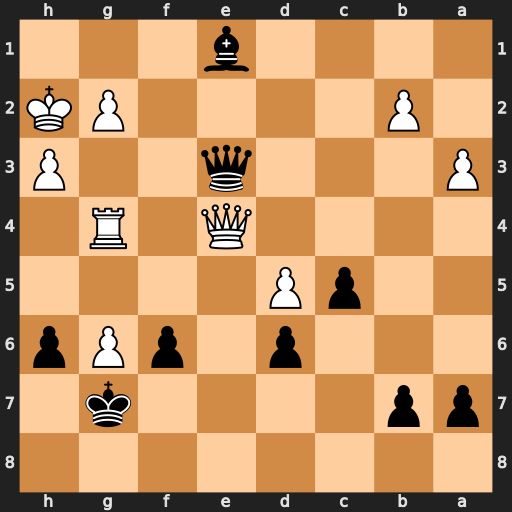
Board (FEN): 8/pp4k1/3p1pPp/2pP4/4Q1R1/P3q2P/1P4PK/4b3
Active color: b
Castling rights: -
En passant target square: -
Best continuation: Bg3+ Rxg3 Qxe4